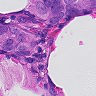
Metastatic tissue present: yes